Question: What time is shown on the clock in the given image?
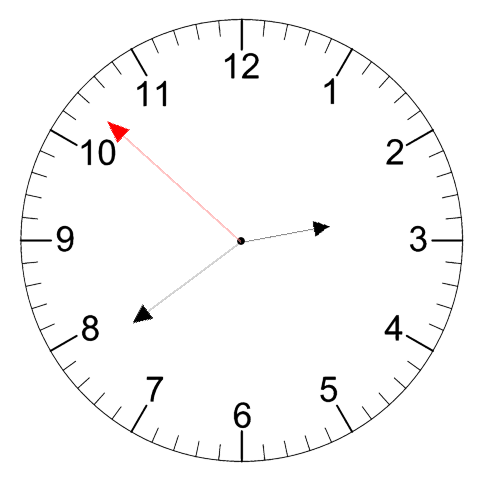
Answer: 02:38:52